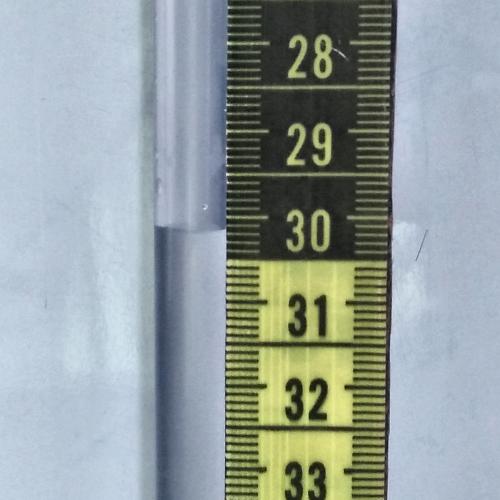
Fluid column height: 30.2 cm